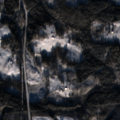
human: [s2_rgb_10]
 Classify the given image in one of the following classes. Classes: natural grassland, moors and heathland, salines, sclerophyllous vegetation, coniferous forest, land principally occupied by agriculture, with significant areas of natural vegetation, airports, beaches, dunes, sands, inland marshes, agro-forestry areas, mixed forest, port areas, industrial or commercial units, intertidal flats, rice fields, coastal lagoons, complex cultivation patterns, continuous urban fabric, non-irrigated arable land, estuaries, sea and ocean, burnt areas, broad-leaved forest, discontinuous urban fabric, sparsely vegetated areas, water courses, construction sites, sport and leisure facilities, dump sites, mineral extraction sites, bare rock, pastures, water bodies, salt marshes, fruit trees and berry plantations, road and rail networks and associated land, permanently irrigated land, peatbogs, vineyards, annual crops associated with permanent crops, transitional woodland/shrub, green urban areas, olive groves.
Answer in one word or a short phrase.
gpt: land principally occupied by agriculture, with significant areas of natural vegetation, broad-leaved forest, coniferous forest, mixed forest